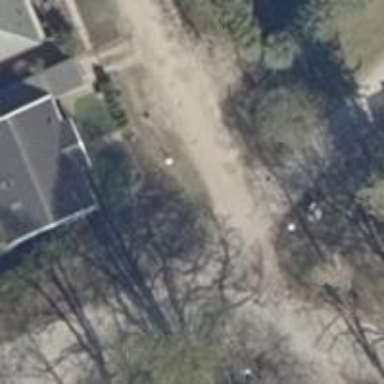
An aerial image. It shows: Residential road with sandy surface.